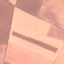
Land use / land cover: AnnualCrop